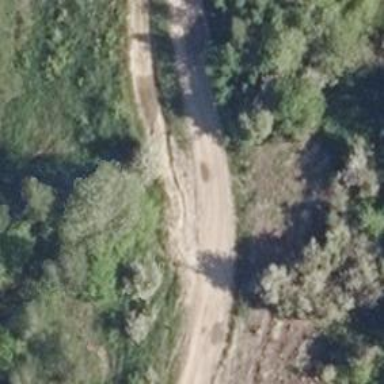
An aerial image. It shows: Dirt track road with grade 4 tracktype.